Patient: sex M, age 54
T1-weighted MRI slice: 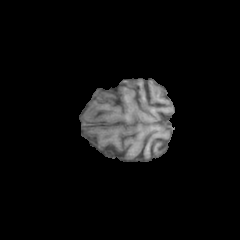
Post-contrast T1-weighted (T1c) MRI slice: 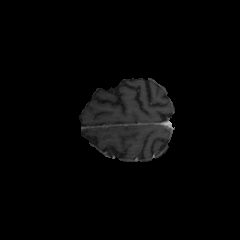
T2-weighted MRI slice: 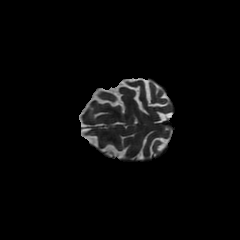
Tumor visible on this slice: no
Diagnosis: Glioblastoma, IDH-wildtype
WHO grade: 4